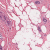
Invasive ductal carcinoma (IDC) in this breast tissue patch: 1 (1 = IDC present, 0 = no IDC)